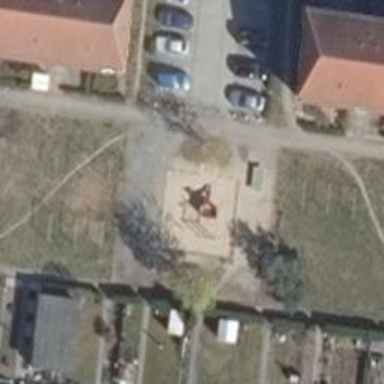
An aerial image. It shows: Playground structure.